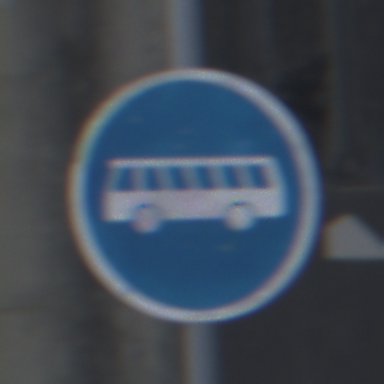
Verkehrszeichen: Busssonderstreifen
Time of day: MorningAfternoon
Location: Outdoor (Suburban)
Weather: Overcast
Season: NotSpecified
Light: Natural